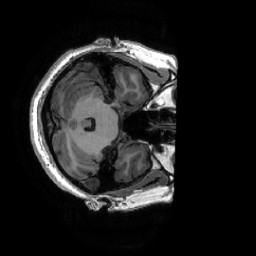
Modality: T1w
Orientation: axial
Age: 30
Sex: female
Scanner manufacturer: ge
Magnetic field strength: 3 T
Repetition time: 0.0073 s
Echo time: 0.003 s